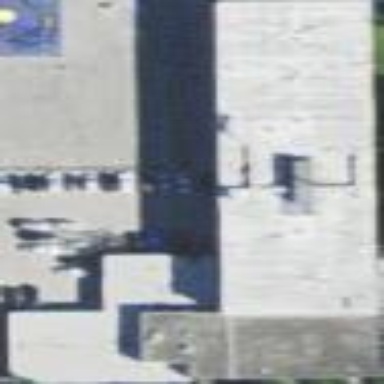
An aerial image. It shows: School building.